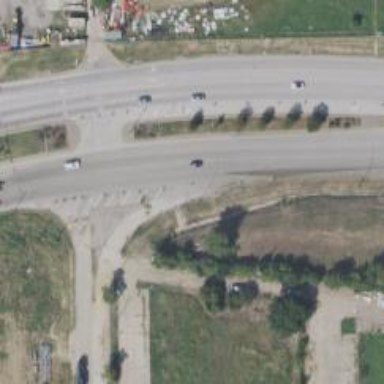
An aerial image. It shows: Secondary road with asphalt surface.